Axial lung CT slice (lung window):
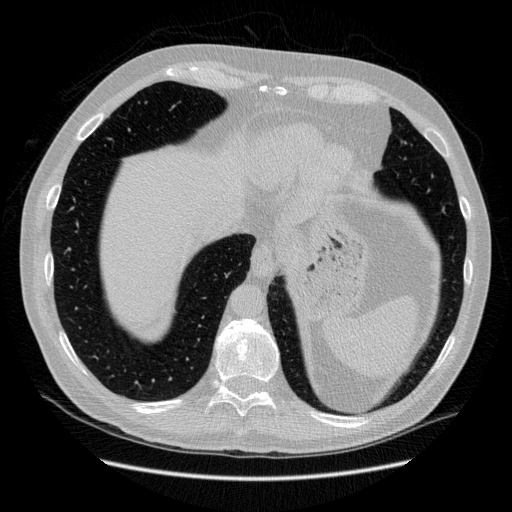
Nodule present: no